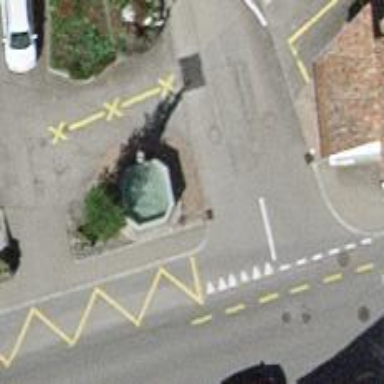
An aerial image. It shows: Beautiful fountain.